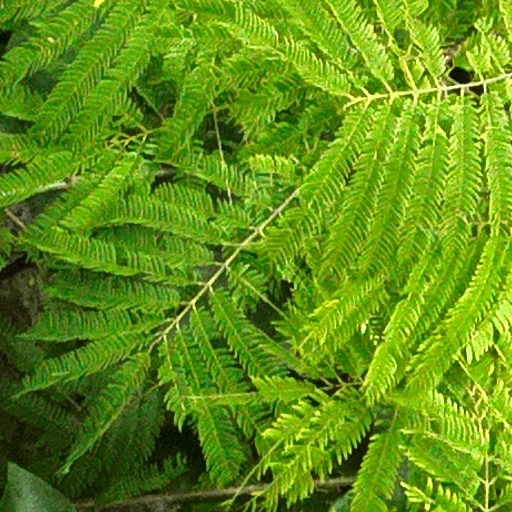
Species: Enterolobium cyclocarpum
GBIF accepted scientific name: Enterolobium cyclocarpum
Crown area (m\u00b2): 149.538